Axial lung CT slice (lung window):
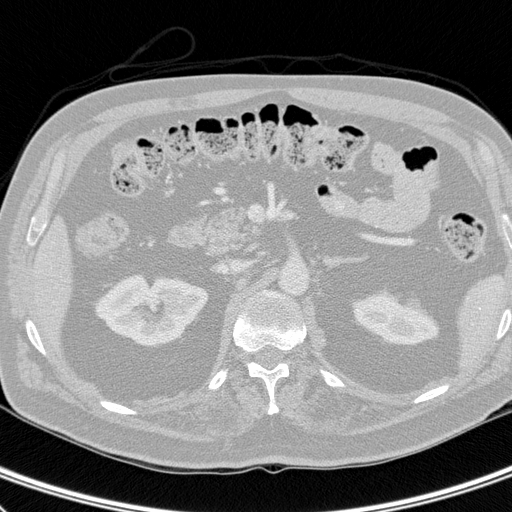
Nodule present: no